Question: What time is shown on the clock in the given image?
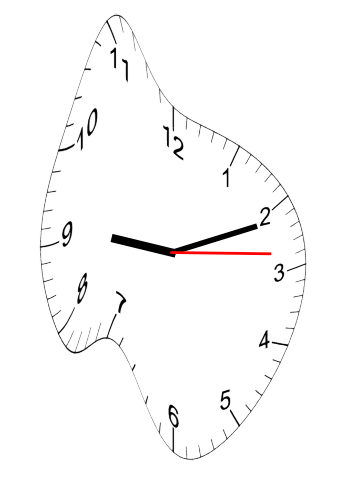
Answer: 09:11:14